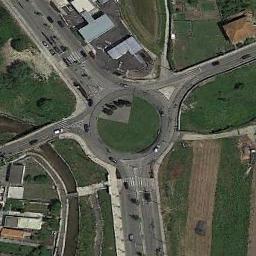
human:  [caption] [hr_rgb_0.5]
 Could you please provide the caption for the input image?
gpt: The roundabout with some exits and entrances is in the lawn and some houses are next to the roundabout .

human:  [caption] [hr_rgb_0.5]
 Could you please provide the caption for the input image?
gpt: The roundabout is surrounded by grass .

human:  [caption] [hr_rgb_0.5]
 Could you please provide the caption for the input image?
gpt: The roundabout is on the grass next to the farmland and houses .

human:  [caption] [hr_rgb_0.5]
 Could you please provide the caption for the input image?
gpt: There are several moving vehicles on the road at the roundabout, And there are some buildings and a large area of ​​farmland around the roundabout .

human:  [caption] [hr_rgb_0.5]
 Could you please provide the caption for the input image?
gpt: There are some buildings and green lawns beside the roundabout .